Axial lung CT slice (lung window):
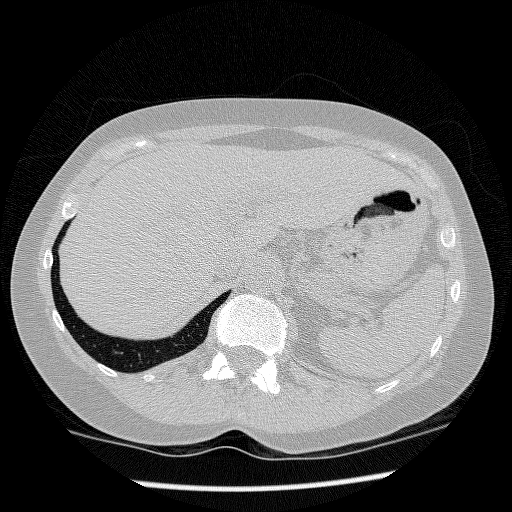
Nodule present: no